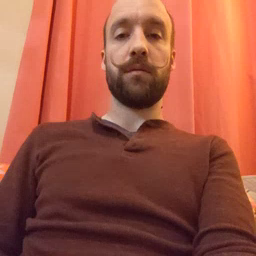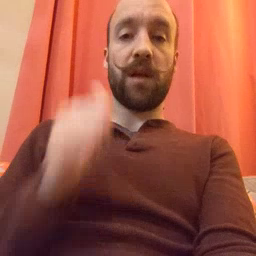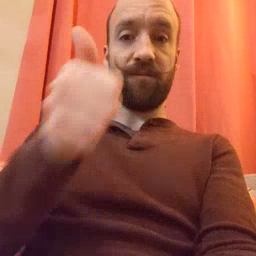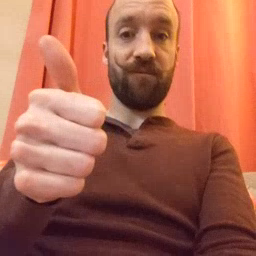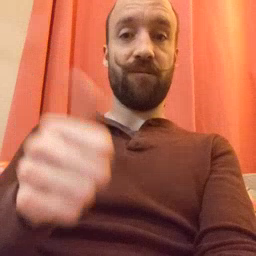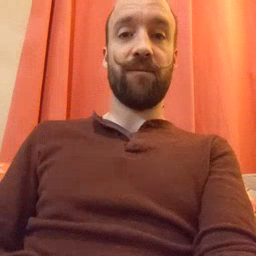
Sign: yourself